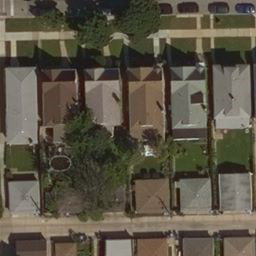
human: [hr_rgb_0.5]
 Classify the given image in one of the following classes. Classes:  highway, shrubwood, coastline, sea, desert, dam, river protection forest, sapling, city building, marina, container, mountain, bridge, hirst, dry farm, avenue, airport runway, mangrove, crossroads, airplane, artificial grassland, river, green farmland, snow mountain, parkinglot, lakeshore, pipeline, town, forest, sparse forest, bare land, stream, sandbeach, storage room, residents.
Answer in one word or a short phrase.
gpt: residents